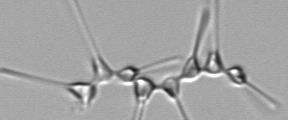
Label: Asterionellopsis_glacialis